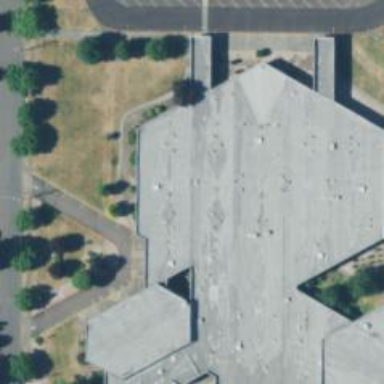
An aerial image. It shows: School building.